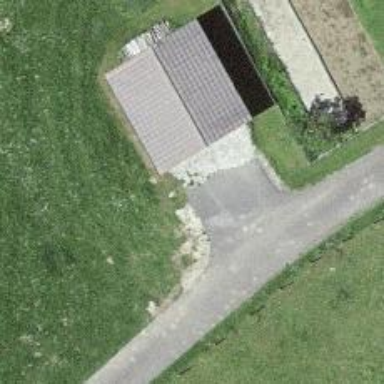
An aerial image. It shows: Garage.